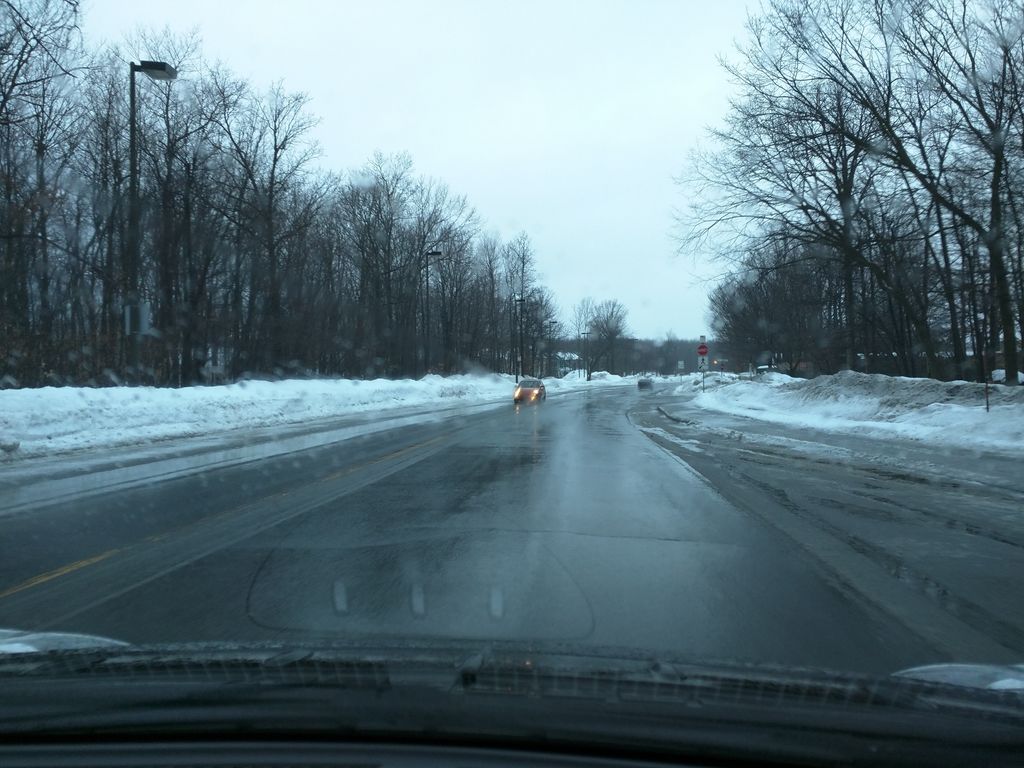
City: montreal